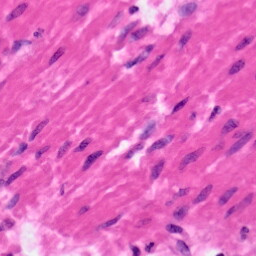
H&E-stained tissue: Pancreatic